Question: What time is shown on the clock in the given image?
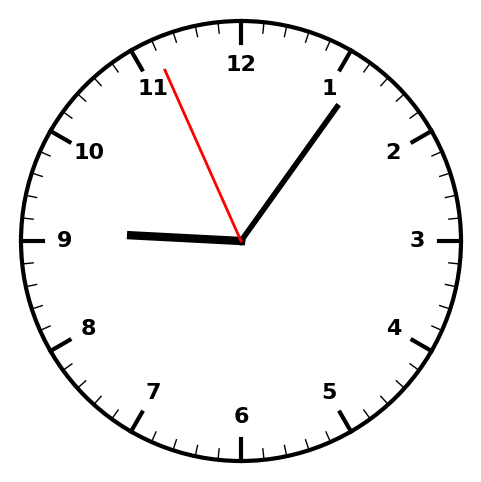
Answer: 09:05:56